Question: I am trying to plot some one-dimensional data onto a 2-D plot in MATLAB.
Basically, I have a waveform output and I would like to have vertical lines superposed at relevant data points. At the moment, I am plotting on top of my pre-existing figure with the following code:
'''
plot(velocityPeaks(:,1), 0, 'r.');
'''
This produces a red dot at y = 0 for each of the positions that 'velocityPeaks' contains a value. I'd prefer to have this as a vertical red line that cuts through the whole graph. Here is my current output:

Those red dots - at the moment I have to use a ruler against the computer screen to see exactly what they relate to. Not the ideal solution!
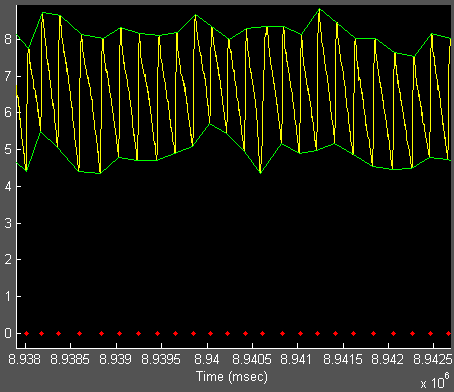
Answer: This should work:
'''
plot(velocityPeaks(:,[1 1]) , ylim,'r-')
'''
This will plot a series of vertical lines at the locations of 'velocityPeaks(:,1)' at the y limits already contained in the plot. To specify the limit yourself, use, for example:
'''
plot(velocityPeaks(:,[1 1]) , [4 9],'r-')
'''